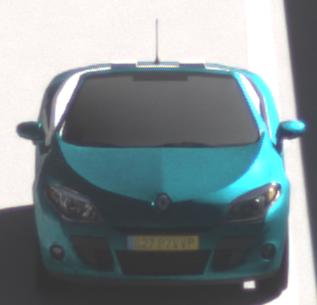
Make: Renault
Model: Mégane Coupé-Cabriolet 1.6 16V 110
Detailed model: Mégane (III) Coupé-Cabriolet
Model produced from: 2010/06
Model produced until: 2013/03
Doors: 2
Color: blue
Road condition: dry road
Daytime: morning or afternoon
Contrast: high contrast